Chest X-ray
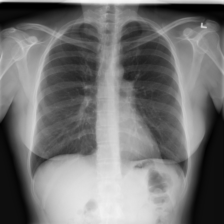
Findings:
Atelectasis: negative
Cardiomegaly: negative
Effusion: negative
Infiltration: negative
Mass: negative
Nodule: negative
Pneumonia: negative
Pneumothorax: negative
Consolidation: negative
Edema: negative
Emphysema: negative
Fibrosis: negative
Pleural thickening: negative
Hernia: negative